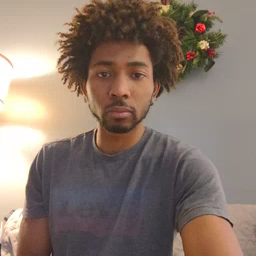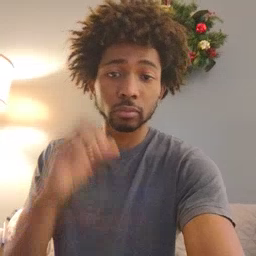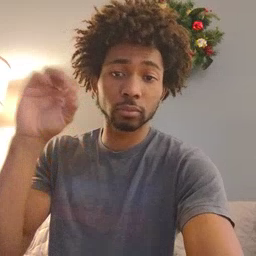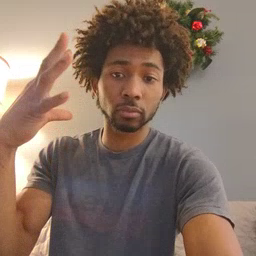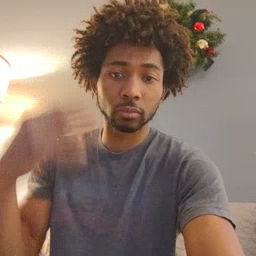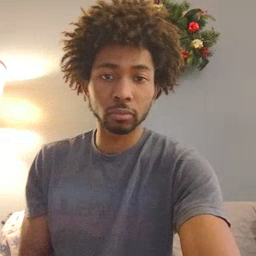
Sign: sun